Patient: sex M, age 64
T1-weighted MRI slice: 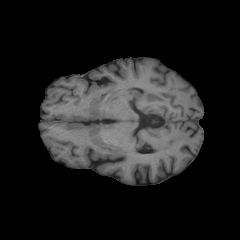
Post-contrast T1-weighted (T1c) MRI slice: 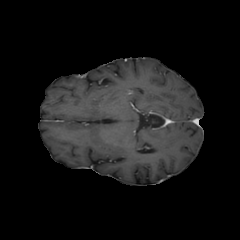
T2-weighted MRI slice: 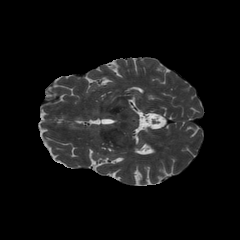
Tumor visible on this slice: no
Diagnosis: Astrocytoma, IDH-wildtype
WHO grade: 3